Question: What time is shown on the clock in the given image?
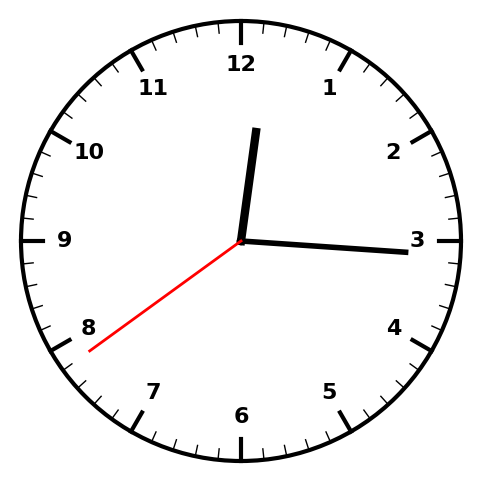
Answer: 12:15:39